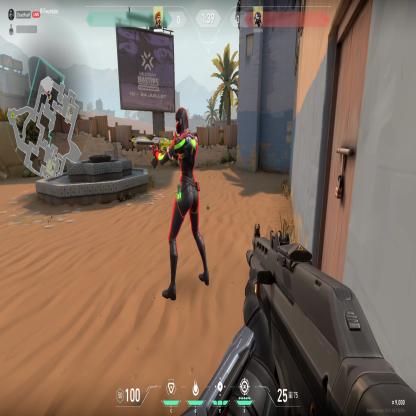
Label: enemy